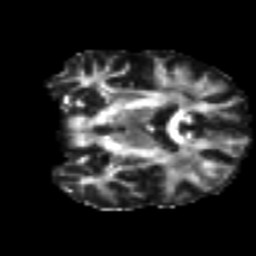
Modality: FA
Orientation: coronal
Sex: male
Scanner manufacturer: ge
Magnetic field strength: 3 T
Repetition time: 7 s
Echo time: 0.08 s